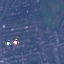
Land use / land cover class: Residential